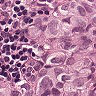
Metastatic tissue present: yes